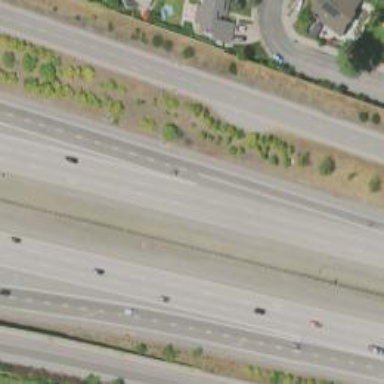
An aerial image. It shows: Motorway.